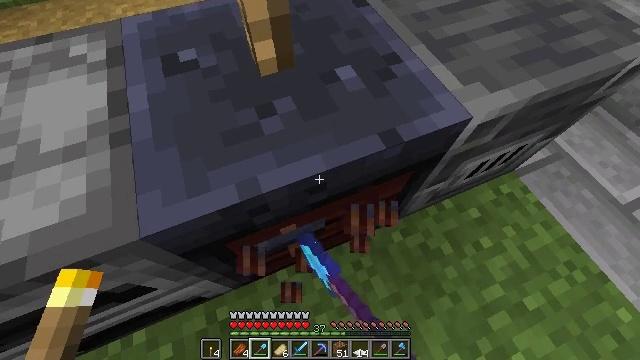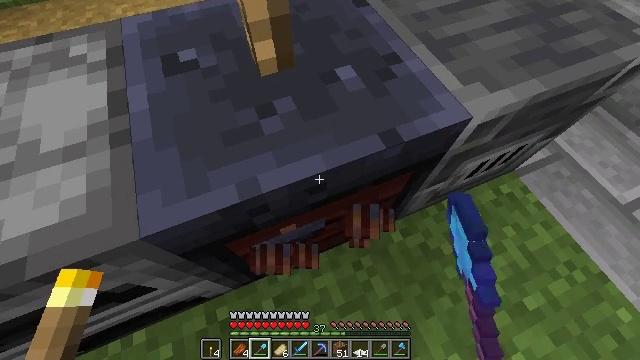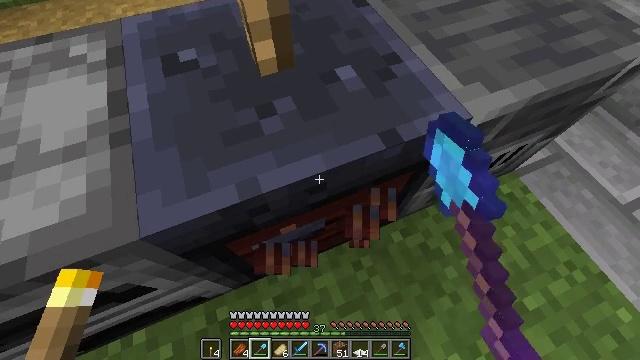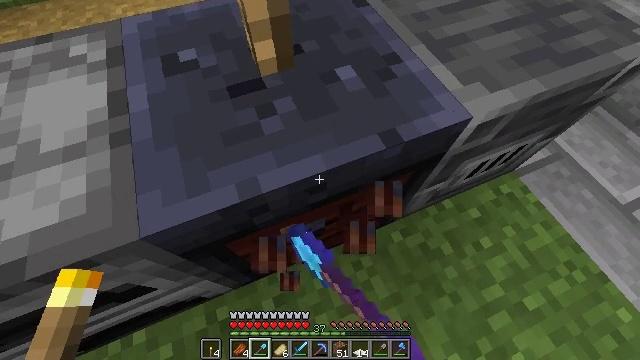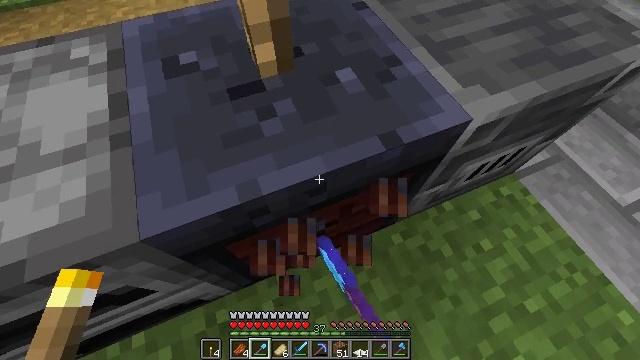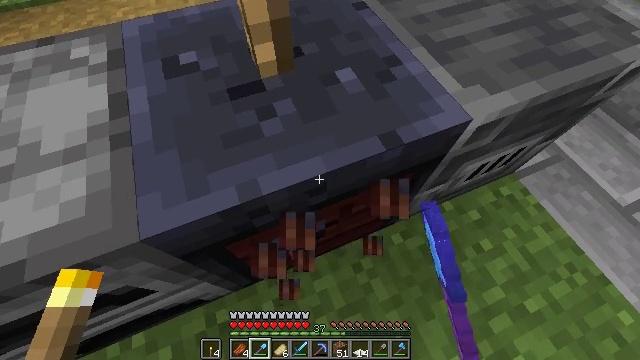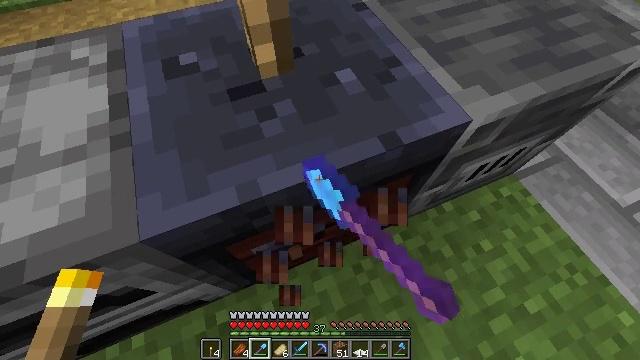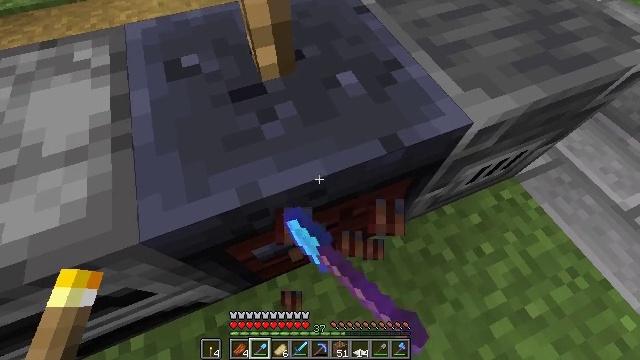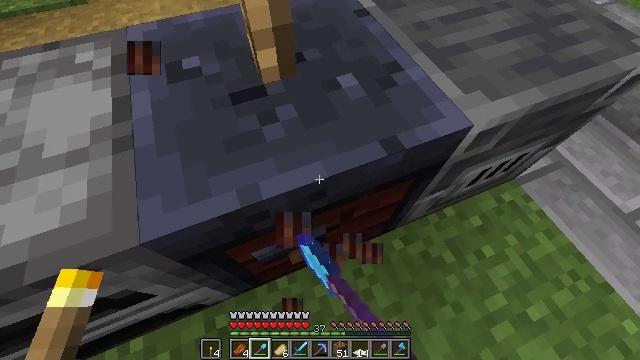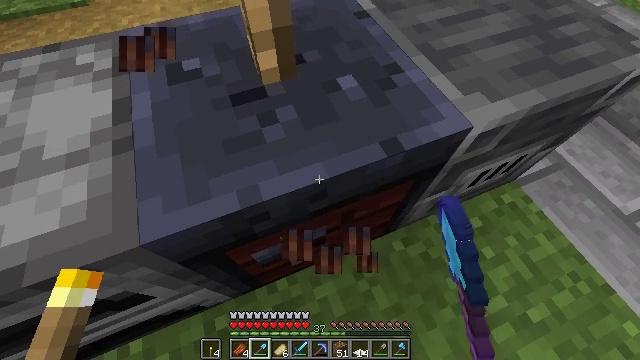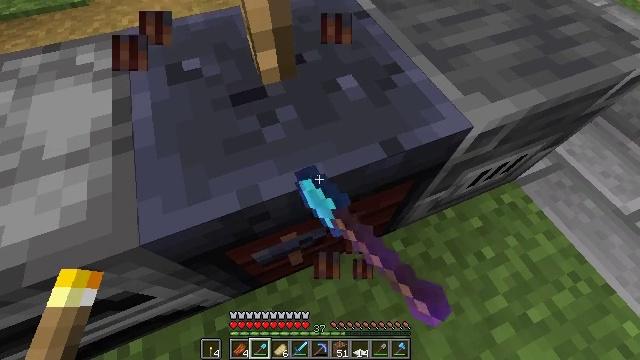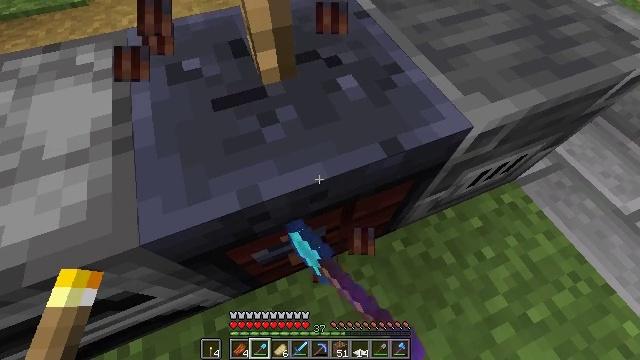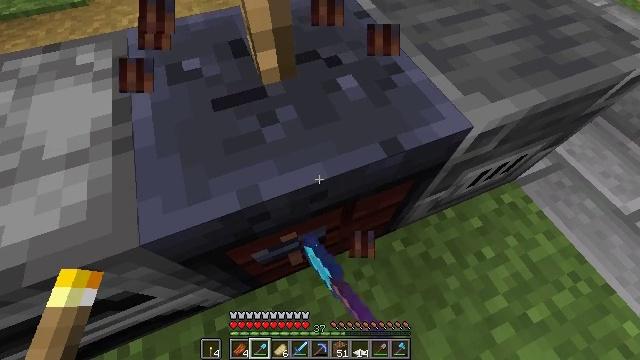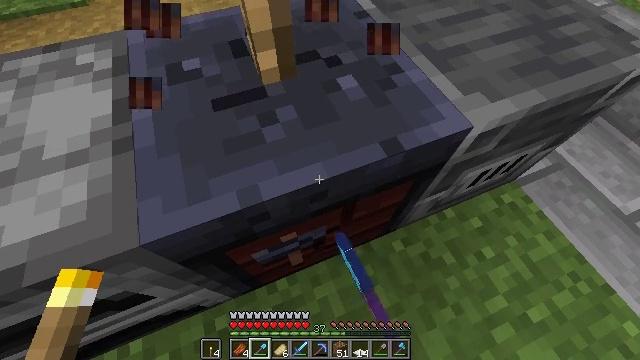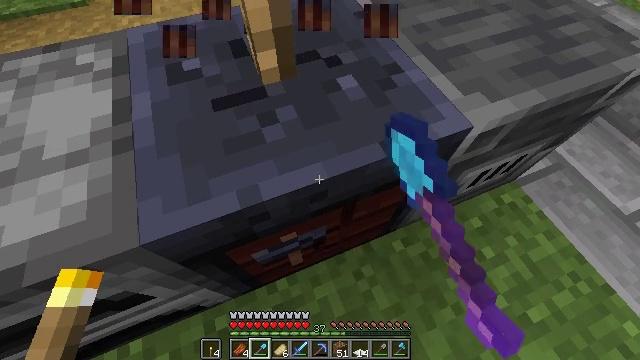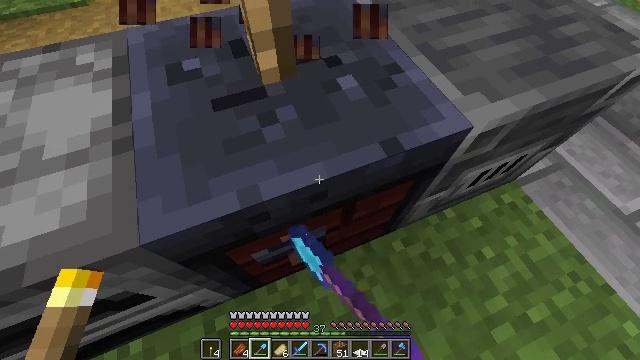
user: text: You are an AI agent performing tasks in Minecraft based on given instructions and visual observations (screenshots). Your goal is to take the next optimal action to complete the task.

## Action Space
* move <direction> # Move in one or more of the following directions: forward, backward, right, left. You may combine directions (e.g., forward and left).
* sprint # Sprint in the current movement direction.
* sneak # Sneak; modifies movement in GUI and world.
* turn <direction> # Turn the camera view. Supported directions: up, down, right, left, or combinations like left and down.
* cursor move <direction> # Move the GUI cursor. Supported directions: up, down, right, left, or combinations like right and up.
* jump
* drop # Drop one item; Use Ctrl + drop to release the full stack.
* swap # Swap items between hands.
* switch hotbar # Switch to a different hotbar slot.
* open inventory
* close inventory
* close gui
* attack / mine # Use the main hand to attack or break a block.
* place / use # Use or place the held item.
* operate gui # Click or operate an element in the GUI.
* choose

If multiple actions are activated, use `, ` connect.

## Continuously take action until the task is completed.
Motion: motion action
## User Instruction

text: Recycle the smithing table.
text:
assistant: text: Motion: attack / mine
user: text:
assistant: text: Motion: attack / mine
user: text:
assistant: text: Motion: attack / mine
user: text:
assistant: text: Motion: attack / mine
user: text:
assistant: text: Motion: attack / mine
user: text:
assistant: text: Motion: attack / mine
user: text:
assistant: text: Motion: attack / mine
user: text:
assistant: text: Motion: attack / mine
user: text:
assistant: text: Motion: attack / mine
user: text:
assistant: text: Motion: attack / mine
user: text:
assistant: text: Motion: attack / mine
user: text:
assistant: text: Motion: attack / mine
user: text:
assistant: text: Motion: attack / mine
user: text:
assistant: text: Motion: attack / mine
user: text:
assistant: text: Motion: attack / mine
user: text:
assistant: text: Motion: attack / mine
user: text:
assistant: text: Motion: attack / mine
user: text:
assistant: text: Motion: attack / mine
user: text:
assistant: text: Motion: attack / mine
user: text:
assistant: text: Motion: attack / mine
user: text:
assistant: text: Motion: attack / mine
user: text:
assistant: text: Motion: attack / mine
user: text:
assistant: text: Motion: attack / mine
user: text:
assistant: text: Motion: attack / mine
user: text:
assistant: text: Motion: attack / mine
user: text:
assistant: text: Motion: attack / mine
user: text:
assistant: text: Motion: attack / mine
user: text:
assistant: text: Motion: attack / mine
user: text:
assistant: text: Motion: attack / mine
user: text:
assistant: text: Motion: attack / mine